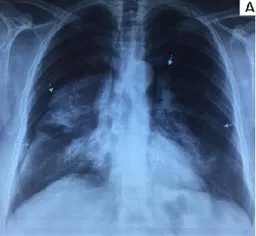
Bilateral pneumothorax on chest radiograph (arrows).
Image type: radiology (x_ray)